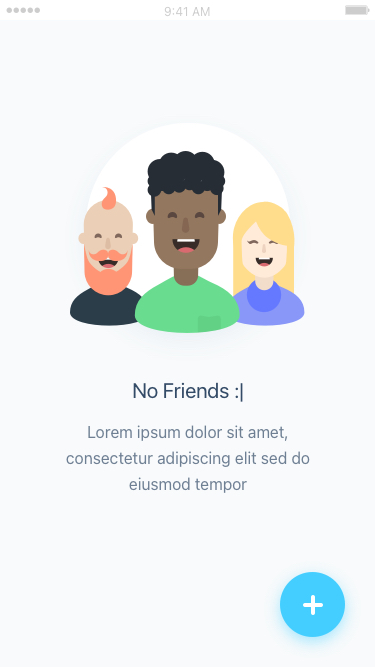
Text in this UI design:
Lorem ipsum dolor sit amet, consectetur adipiscing elit sed do eiusmod tempor
No Friends :|